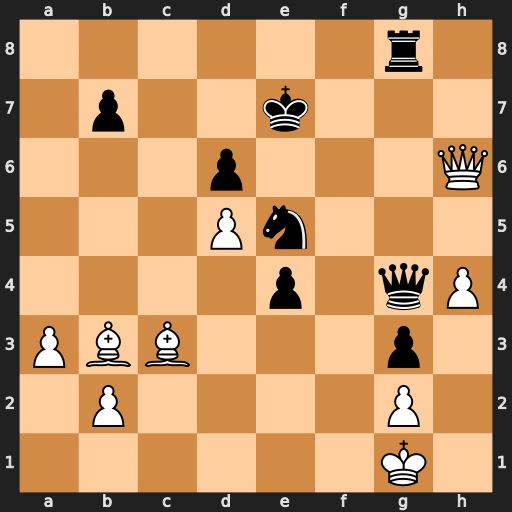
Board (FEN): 6r1/1p2k3/3p3Q/3Pn3/4p1qP/PBB3p1/1P4P1/6K1
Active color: w
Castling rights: -
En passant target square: -
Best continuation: Bxe5 dxe5 d6+ Kd7 Qf6